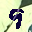
Label: 9